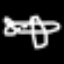
Label: airplane